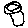
Label: flower